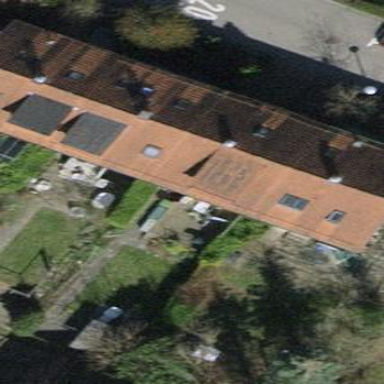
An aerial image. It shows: Terrace-style building with gabled roof.